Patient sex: F
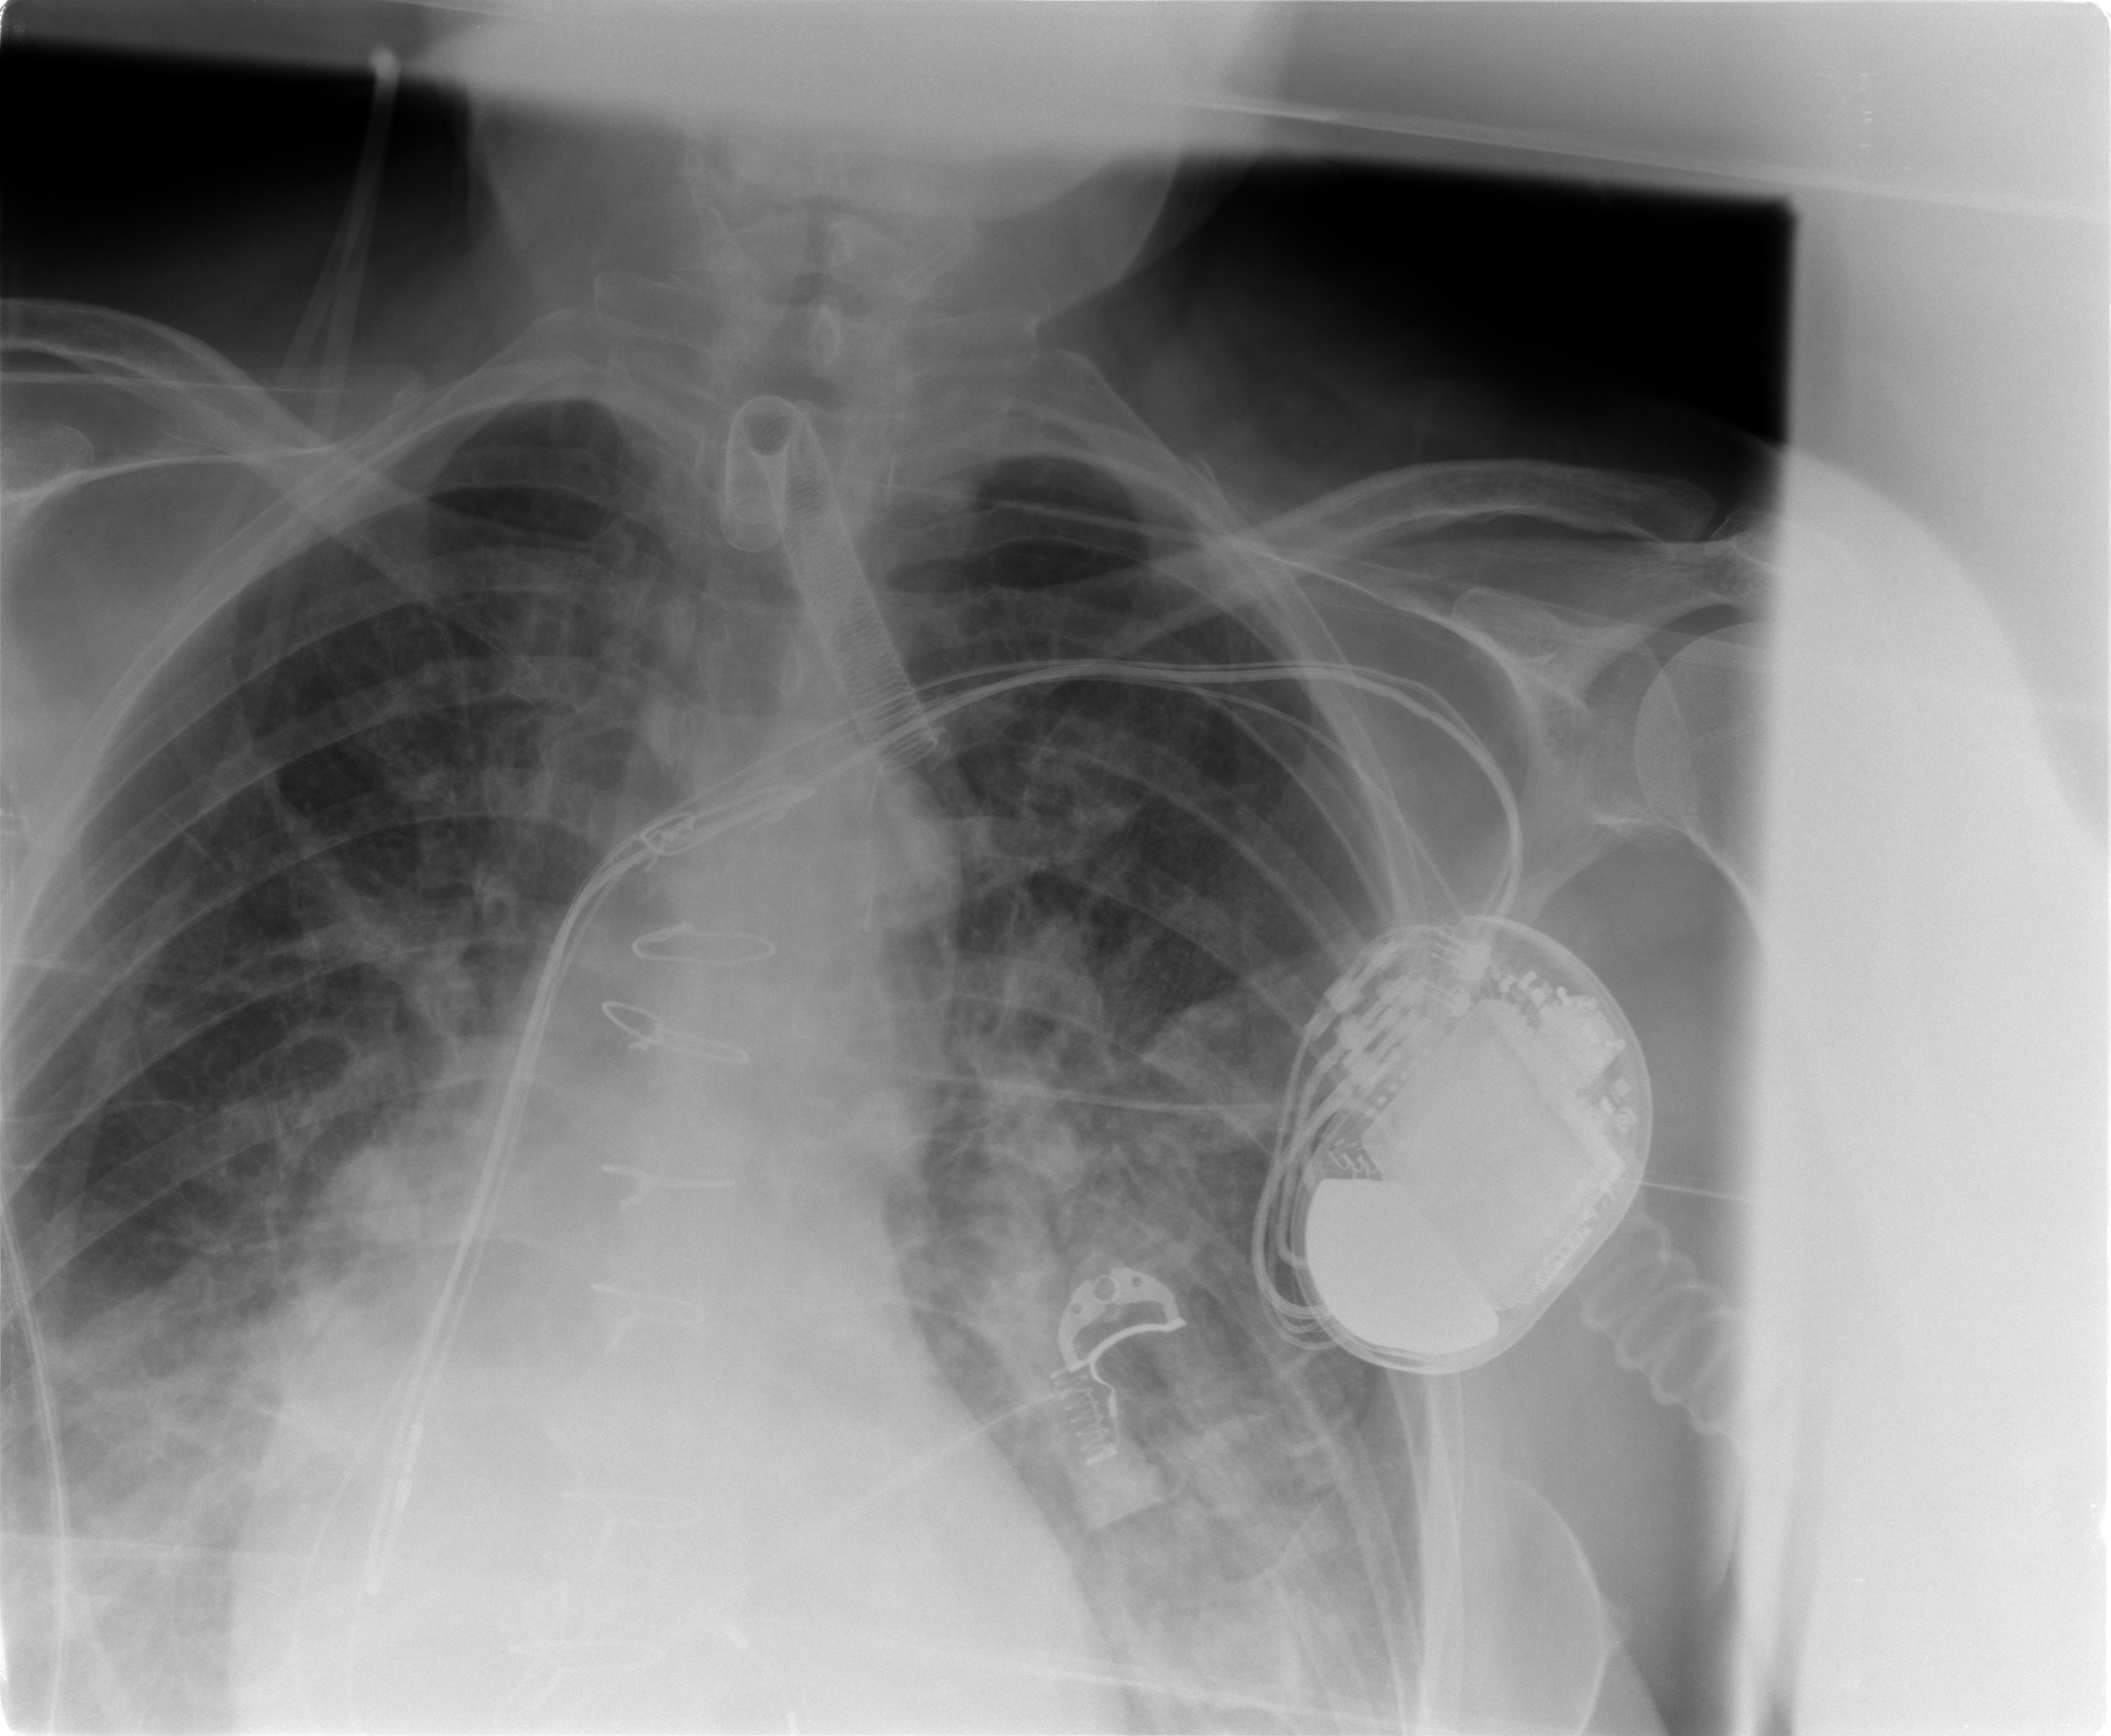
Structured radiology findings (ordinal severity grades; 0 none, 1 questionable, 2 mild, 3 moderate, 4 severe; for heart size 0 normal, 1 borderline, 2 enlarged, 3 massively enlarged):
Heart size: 1
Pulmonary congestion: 2
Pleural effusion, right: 2
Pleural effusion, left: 2
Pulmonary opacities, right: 2
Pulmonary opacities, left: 2
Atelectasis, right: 2
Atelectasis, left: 1